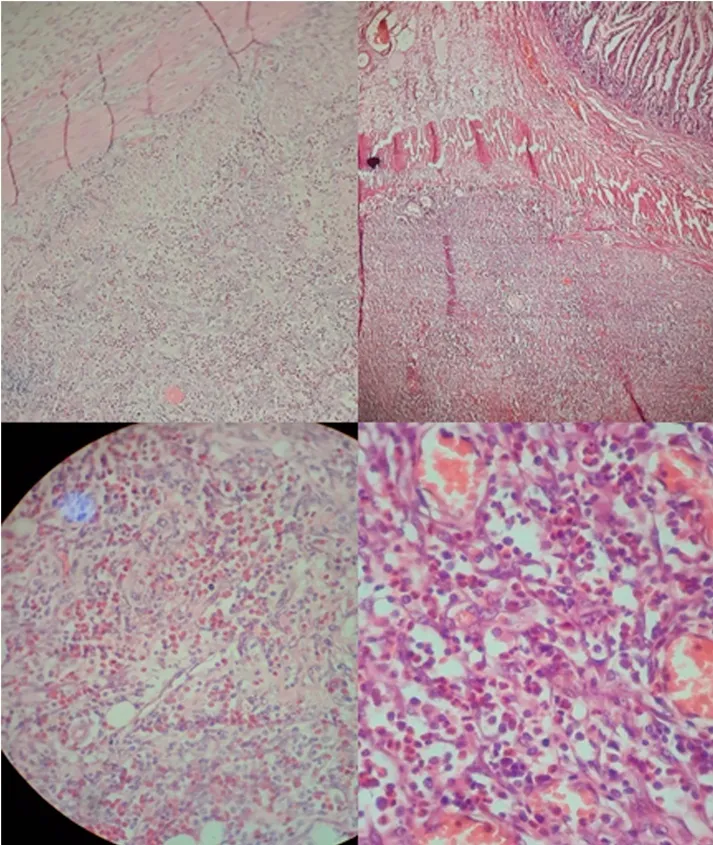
Microscopy of the removed small intestine piece; the upper two photos show the intestine wall with infiltration by eosinophils and the lower two show a more magnified view.
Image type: pathology (h&e)